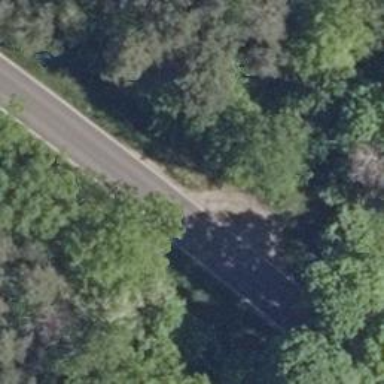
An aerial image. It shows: Emergency access point on the road.